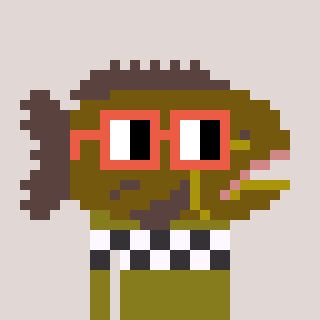
a pixel art character with square orange glasses, a grouper-shaped head and a gunk-colored body on a warm background